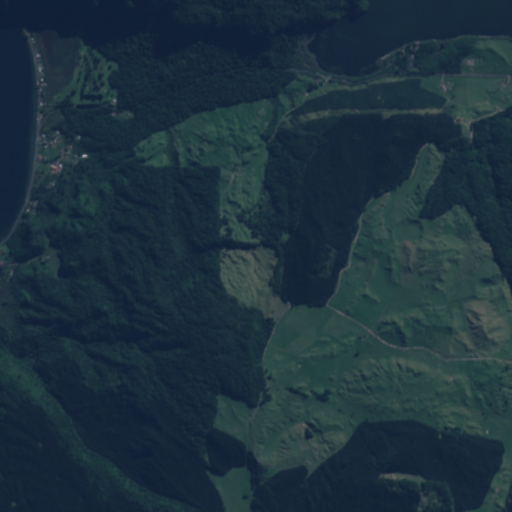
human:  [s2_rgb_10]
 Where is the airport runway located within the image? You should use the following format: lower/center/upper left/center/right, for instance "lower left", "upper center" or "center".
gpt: The airport runway is located in the lower right of the image.
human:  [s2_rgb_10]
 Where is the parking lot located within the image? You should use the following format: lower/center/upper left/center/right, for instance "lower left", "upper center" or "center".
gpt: The parking lot is located in the upper right of the image.
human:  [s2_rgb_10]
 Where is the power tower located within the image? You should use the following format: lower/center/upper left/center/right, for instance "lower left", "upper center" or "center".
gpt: There is no power tower in the image.